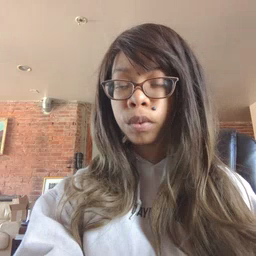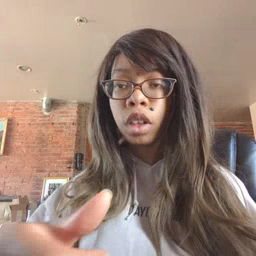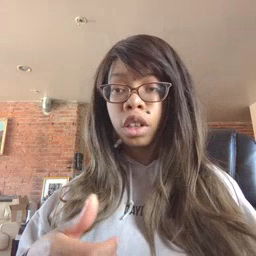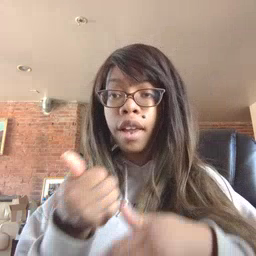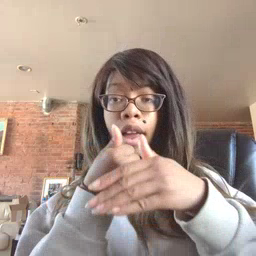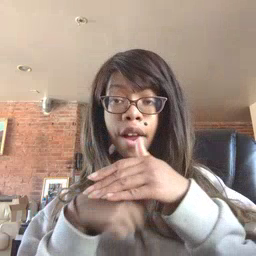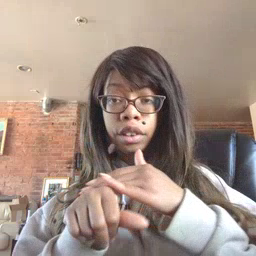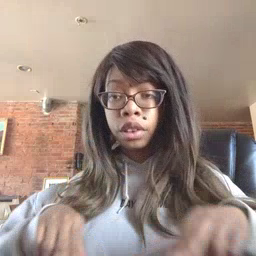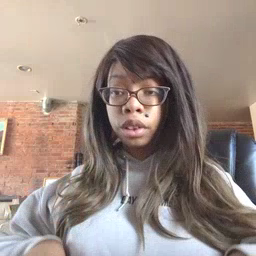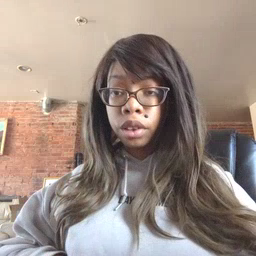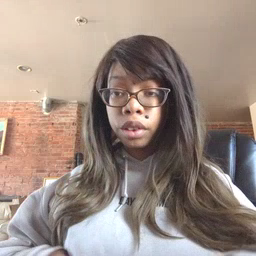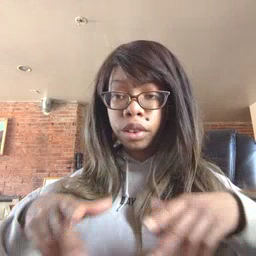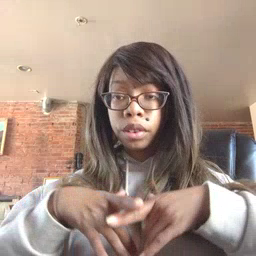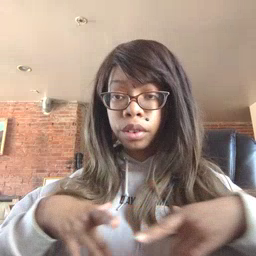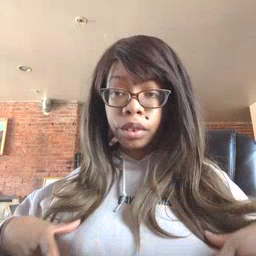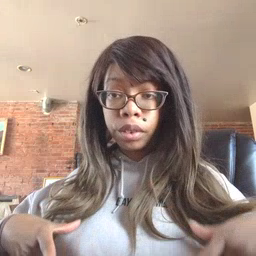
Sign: underwear